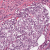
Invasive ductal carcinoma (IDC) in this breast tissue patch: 1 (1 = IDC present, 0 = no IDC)